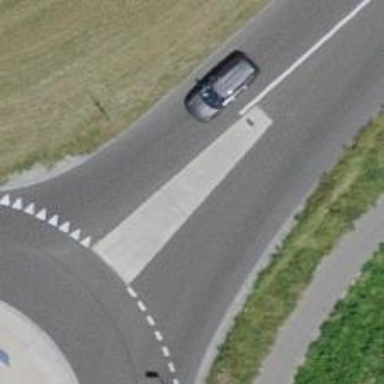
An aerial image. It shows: Traffic calming island.